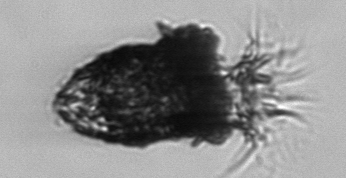
Label: Stenosemella_pacifica